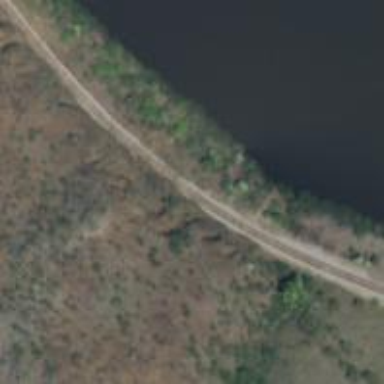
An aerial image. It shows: Railway track.